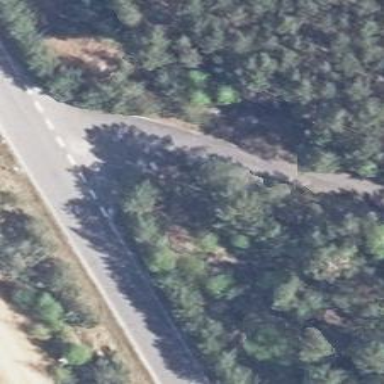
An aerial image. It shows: Service road with asphalt surface designed for bicycles.